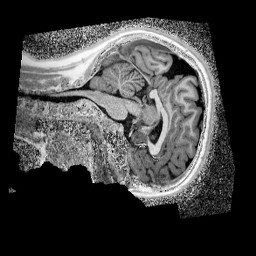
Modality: UNIT1_denoised
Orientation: sagittal
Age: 14
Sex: female
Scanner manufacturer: siemens
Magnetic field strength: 3 T
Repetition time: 4 s
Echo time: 0.00299 s